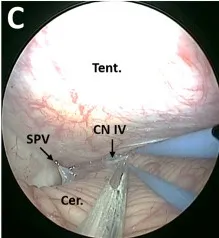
Surgical procedure of EF-SCITA approach for resection of posterior fossa tumor. (C) Endoscopic explorations in the lateral supracerebellar-infratentorial space.
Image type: endoscopy (arthroscopy)